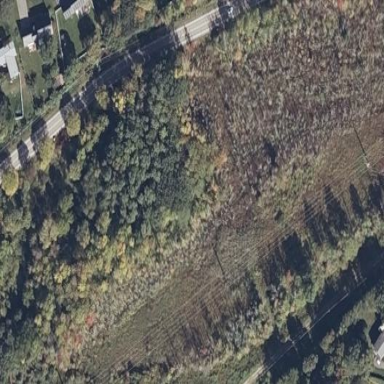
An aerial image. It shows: Mixed woodland with variety of leaf types and cycles.